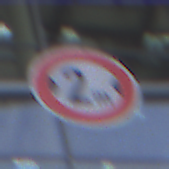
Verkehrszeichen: TatsaechlicheBreite2
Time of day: SunriseSunset
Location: Outdoor (Urban)
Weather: PartlyCloudy
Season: NotSpecified
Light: Natural